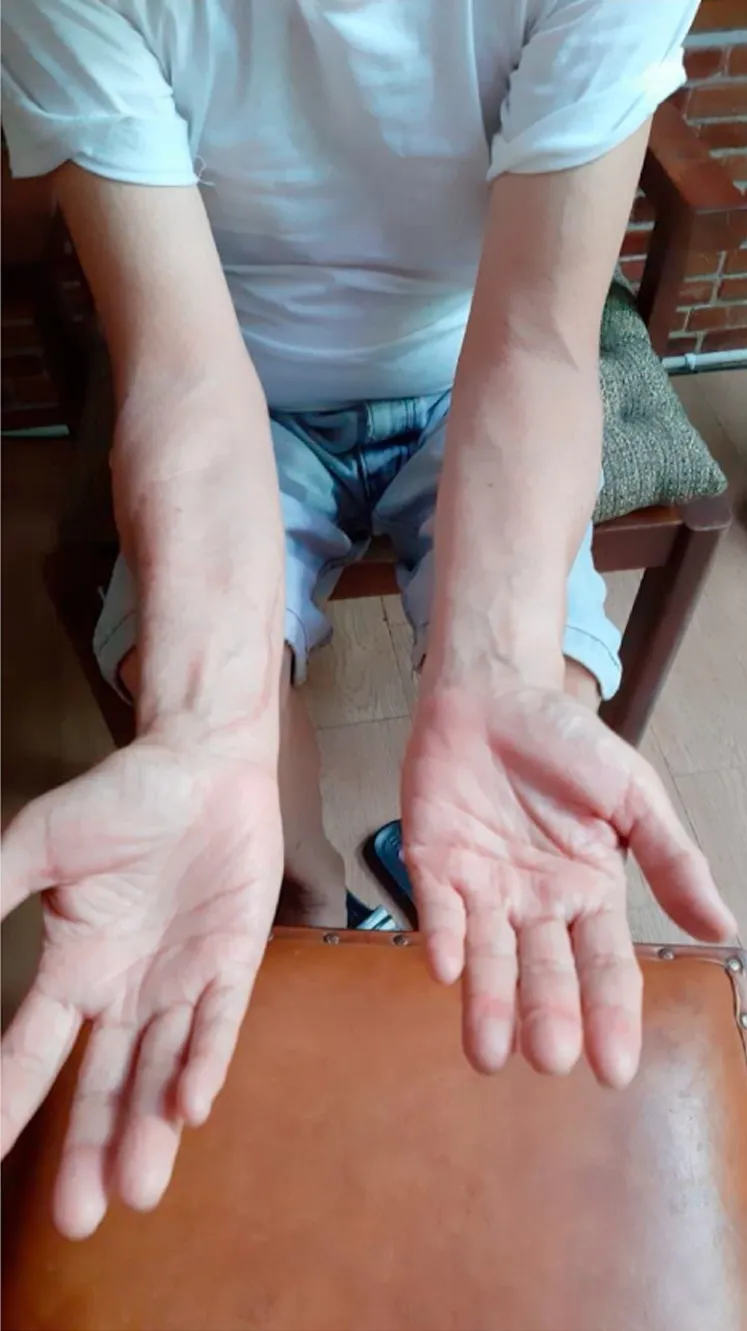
Clinical appearance at one year follow up.
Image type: medical_photograph (other_medical_photograph)